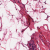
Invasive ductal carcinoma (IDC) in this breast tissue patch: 1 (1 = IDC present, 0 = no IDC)